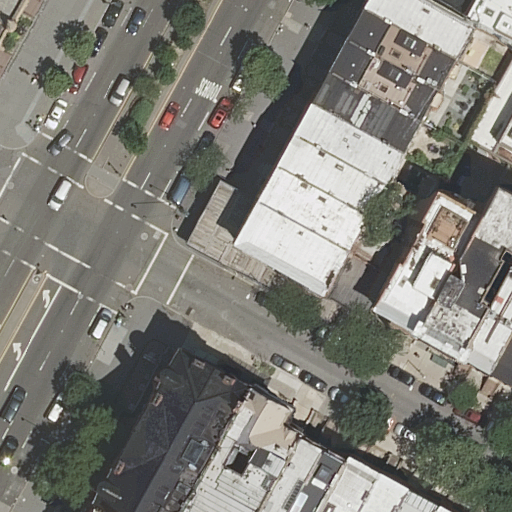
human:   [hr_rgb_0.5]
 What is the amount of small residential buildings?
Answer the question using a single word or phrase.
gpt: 8

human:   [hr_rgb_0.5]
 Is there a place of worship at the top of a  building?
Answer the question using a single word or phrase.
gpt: yes

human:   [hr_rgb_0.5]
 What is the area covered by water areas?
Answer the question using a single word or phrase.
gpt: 0m2

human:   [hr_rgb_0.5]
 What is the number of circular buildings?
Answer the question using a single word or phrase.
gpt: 0

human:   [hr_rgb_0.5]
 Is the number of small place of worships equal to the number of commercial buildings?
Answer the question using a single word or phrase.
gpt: yes

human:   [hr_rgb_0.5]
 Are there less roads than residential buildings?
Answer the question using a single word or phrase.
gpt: yes

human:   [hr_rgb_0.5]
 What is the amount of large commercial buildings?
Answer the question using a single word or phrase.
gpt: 0

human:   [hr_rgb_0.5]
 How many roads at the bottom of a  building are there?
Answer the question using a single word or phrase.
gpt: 3

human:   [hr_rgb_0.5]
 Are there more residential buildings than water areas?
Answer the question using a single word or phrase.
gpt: yes

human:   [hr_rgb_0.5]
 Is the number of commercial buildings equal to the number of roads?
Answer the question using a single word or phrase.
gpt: no

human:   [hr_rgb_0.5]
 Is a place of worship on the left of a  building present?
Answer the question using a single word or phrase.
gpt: yes

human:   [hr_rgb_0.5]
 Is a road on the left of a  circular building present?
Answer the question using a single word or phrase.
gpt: no

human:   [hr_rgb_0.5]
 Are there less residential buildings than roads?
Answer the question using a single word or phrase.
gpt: no

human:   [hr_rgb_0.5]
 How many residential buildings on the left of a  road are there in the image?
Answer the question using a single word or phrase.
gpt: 3

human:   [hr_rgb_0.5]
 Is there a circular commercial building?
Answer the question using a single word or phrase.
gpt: no

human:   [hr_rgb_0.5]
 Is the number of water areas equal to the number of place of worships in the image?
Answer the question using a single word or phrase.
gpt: no

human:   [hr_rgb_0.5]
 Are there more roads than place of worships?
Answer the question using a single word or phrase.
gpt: yes

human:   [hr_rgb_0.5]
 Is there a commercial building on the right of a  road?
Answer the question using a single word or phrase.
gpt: no

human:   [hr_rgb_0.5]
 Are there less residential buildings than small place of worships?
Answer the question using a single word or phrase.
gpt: no

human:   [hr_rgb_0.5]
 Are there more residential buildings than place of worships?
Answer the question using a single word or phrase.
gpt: yes

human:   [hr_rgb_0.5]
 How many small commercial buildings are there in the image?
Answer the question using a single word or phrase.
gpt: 0

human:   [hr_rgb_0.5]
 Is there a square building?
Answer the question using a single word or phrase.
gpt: no

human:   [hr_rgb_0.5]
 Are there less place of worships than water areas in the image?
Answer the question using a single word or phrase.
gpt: no

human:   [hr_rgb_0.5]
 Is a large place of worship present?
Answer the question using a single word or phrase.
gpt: yes

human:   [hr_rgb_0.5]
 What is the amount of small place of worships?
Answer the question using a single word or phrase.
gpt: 0

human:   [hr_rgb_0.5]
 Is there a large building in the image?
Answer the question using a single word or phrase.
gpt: yes

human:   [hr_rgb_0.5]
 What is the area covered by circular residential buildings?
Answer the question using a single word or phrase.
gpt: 0m2

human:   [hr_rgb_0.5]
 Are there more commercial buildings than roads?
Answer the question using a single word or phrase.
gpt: no

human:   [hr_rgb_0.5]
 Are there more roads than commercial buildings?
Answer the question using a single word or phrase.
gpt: yes

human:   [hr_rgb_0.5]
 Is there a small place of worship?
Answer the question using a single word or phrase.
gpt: no

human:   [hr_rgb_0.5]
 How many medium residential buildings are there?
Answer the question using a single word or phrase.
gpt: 14

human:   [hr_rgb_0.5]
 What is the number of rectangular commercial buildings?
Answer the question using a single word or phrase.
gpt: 0

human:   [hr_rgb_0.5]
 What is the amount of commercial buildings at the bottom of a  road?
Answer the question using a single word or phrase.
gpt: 0

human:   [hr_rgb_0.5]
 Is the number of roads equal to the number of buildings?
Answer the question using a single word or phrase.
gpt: no

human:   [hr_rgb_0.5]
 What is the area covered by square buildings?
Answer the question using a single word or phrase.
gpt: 0m2

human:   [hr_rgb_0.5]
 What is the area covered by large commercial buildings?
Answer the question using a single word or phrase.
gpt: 0m2